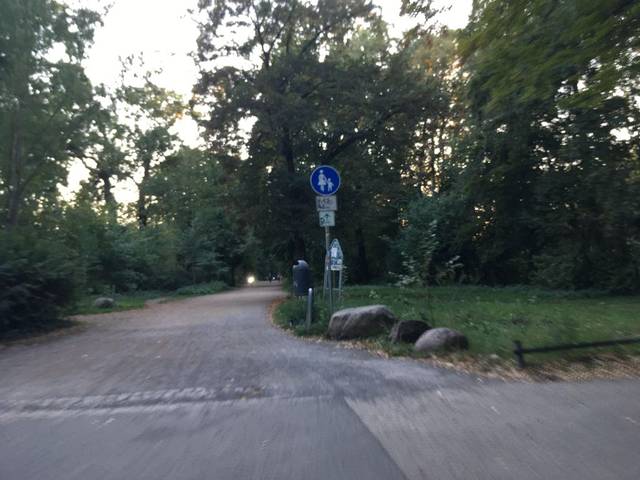
Region: Germany
Coordinates: 52.581, 13.419